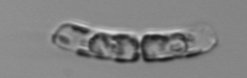
Label: Guinardia_striata